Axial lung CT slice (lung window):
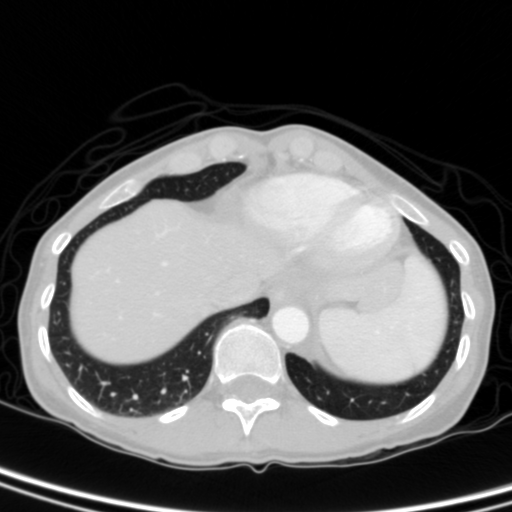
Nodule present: no